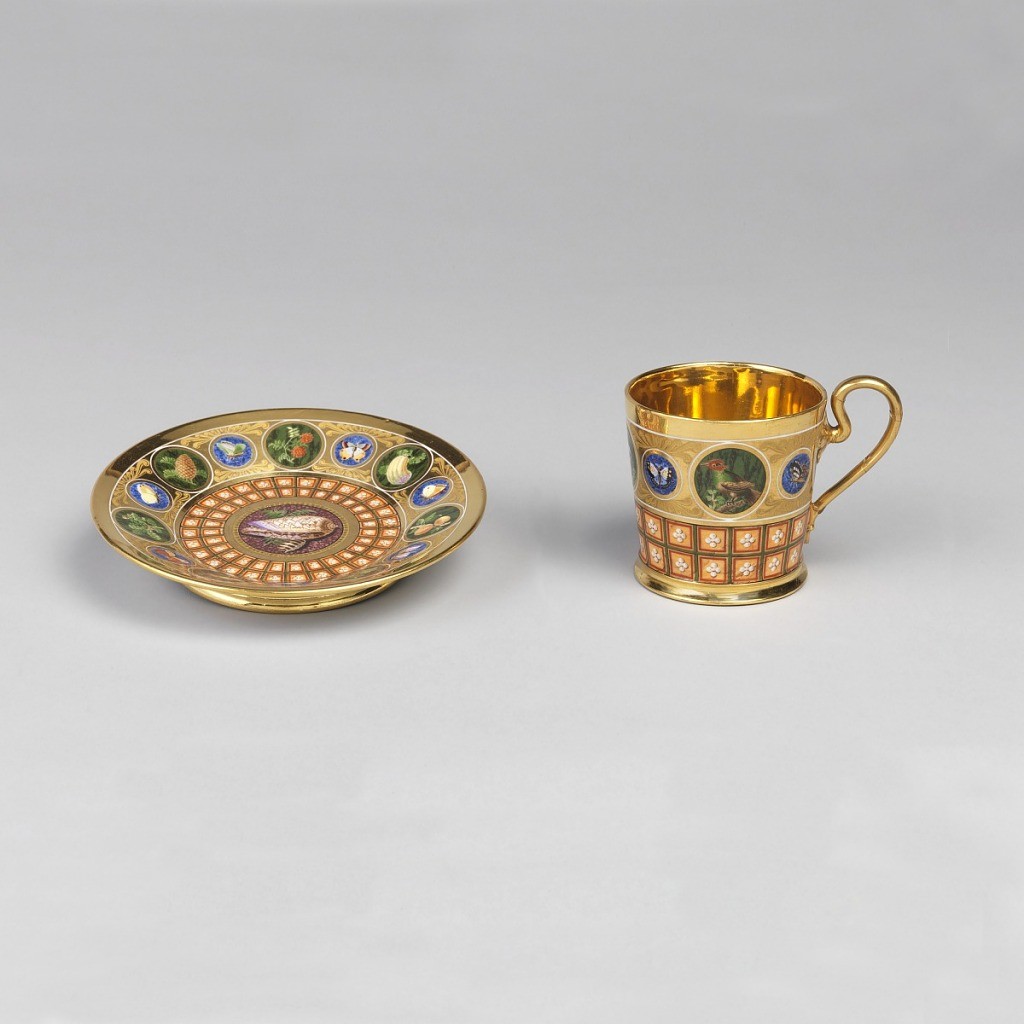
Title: Cup, from a Breakfast Service (Tasse; Déjeuner Mosaïque Florentine)
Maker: Sèvres Porcelain Manufactory, French, established 1756
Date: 1813
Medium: hard paste porcelain, vitreous enamel, gold
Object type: cup
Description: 1981-38-7: Circular form with alternating large roundels of f...;     1981-38-8: Flat-based cup with straight sides, tapered slight...